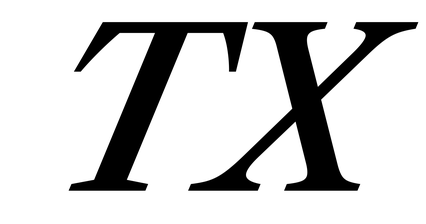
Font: LibreCaslonText-Italic_SemiBold_Italic